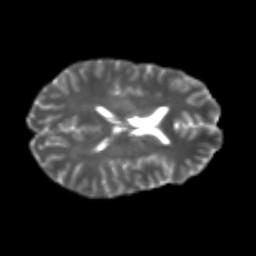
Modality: T2w
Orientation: axial
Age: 24
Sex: male
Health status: healthy
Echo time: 0.074 s